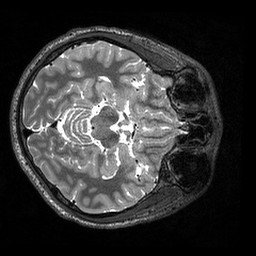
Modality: T2w
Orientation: axial
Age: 29
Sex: male
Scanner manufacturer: siemens
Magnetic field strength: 3 T
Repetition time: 3.2 s
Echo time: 0.564 s